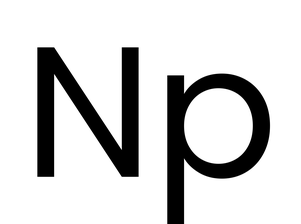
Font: Poppins-Regular